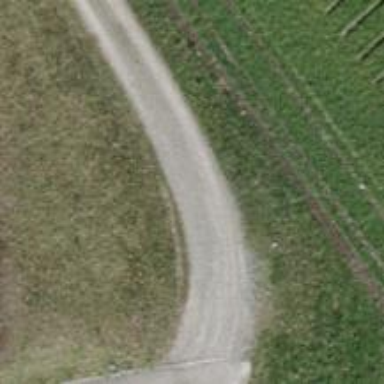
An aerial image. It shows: Compacted grade2 track for agricultural vehicles.